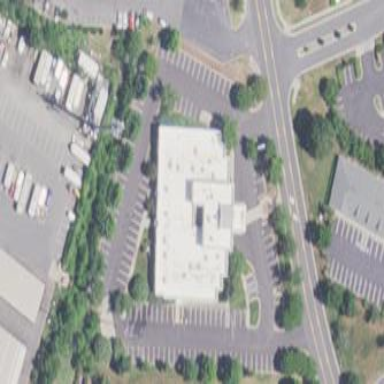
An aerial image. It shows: Healthcare clinic building.